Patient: sex F, age 62
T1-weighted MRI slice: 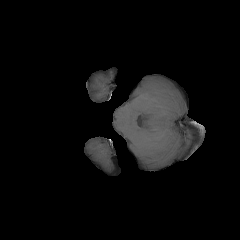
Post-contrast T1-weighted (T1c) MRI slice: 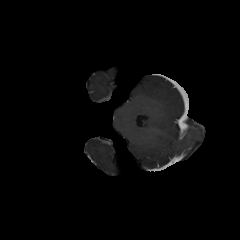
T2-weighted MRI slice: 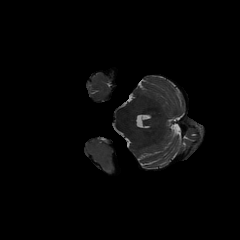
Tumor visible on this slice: yes
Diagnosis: Glioblastoma, IDH-wildtype
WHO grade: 4